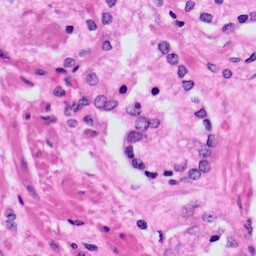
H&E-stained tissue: Prostate